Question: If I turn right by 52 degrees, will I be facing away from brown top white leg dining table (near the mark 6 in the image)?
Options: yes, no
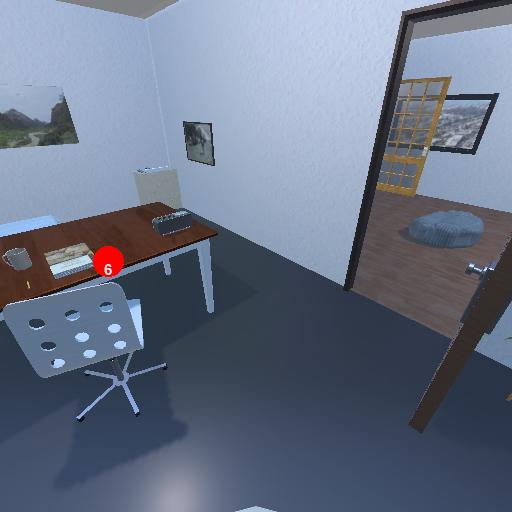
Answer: yes